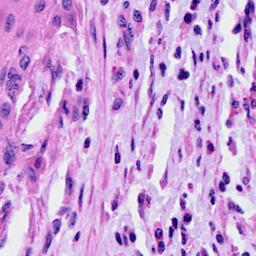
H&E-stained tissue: Cervix